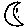
Label: moon